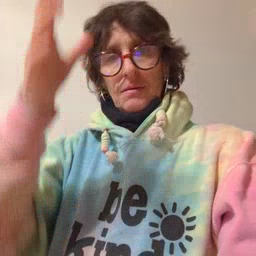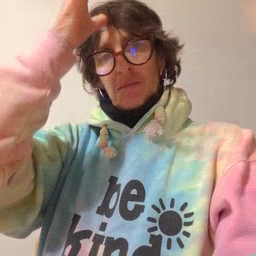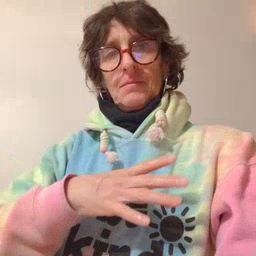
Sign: man